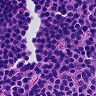
Metastatic tissue present: no